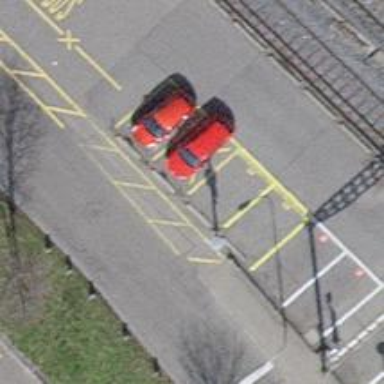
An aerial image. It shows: Car sharing facility.